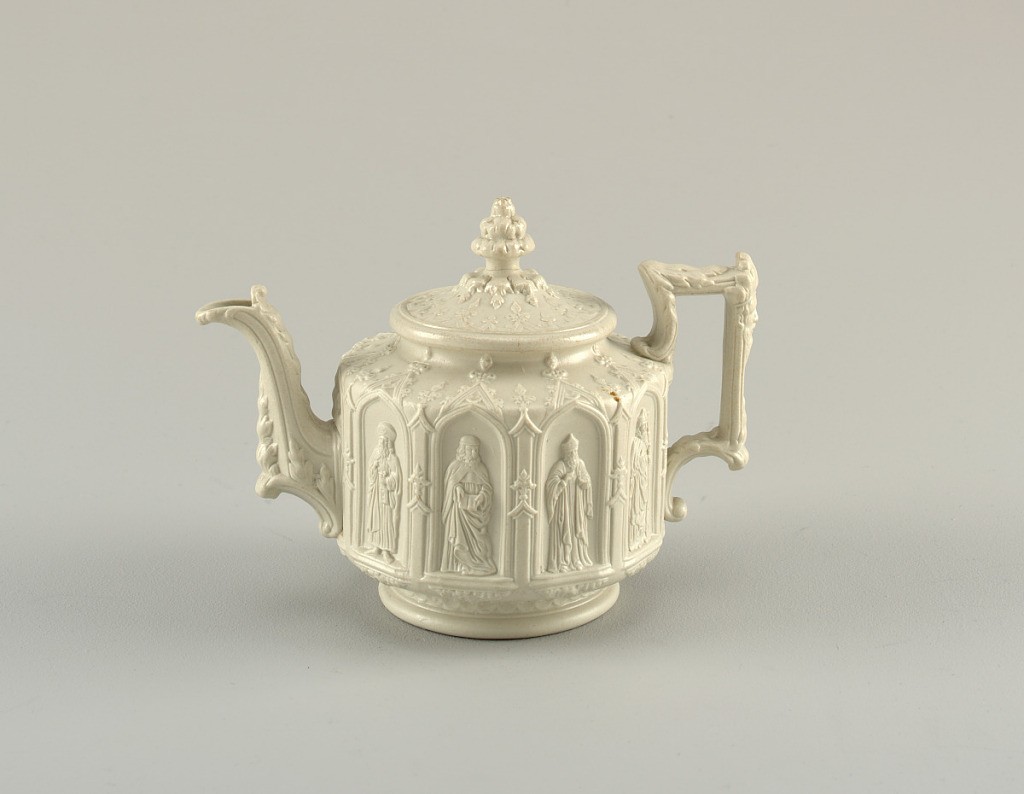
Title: Apostles
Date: ca. 1842
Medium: Glazed stoneware
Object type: Teapot and lid
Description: A highly decorative white teapot and lid with detail on the body, spout and handle. The center has panels depicting figures in an outdoor scene.